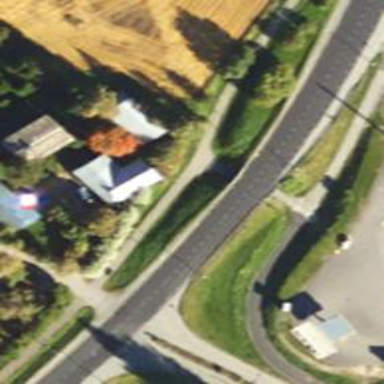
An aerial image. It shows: Asphalt road designated as trunk highway.